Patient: sex M, age 35
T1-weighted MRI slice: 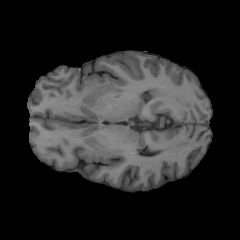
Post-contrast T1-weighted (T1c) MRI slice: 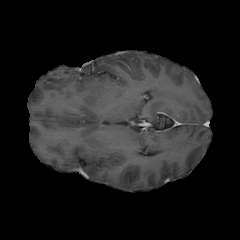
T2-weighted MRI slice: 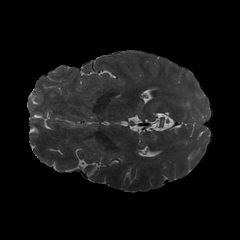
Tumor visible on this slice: yes
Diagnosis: Glioblastoma, IDH-wildtype
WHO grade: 4